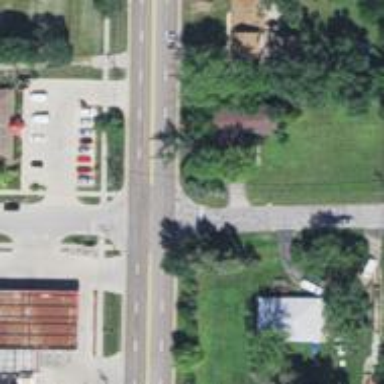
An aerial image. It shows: Road with stop sign.